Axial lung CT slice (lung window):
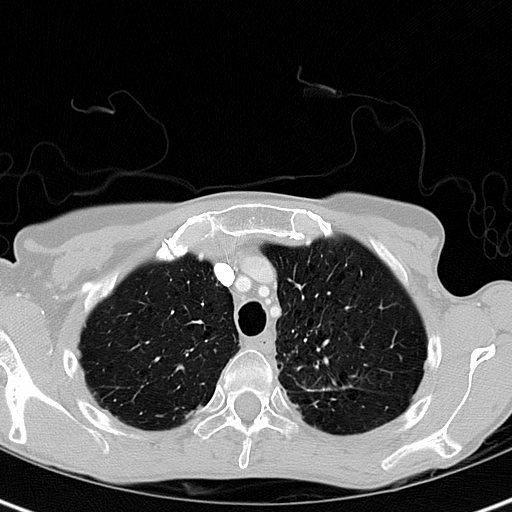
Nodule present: no